A scalogram of one vibration snapshot from a rotating bearing is shown, computed with a continuous wavelet transform. Determine the bearing's health state. Answer with exactly one of: normal, inner_race, outer_race, ball.
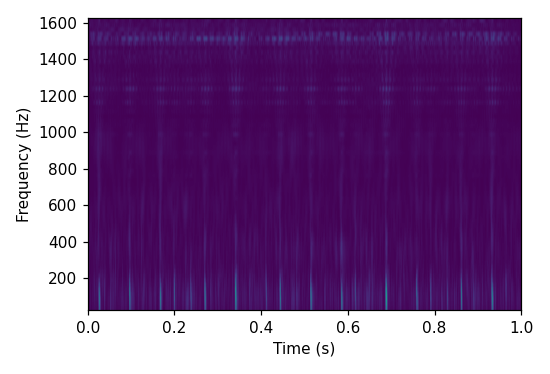
Answer: inner_race